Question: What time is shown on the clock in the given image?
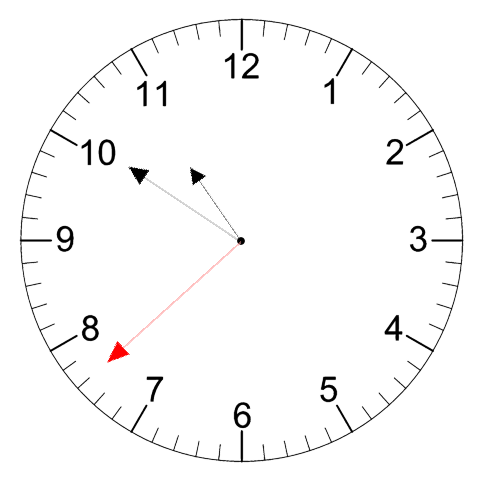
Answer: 10:50:38